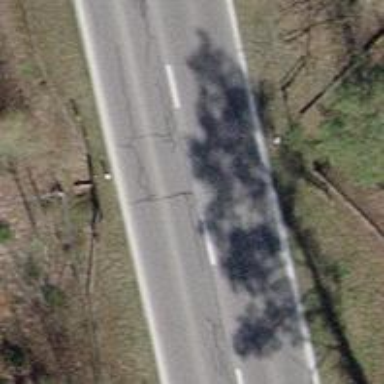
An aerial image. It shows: Secondary road with asphalt surface and separate sidewalk.